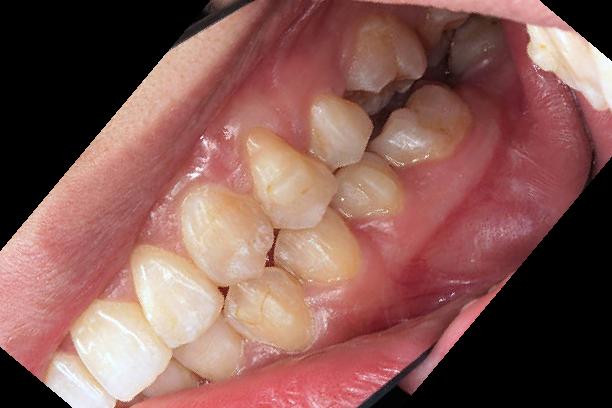
Condition: Calculus